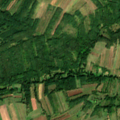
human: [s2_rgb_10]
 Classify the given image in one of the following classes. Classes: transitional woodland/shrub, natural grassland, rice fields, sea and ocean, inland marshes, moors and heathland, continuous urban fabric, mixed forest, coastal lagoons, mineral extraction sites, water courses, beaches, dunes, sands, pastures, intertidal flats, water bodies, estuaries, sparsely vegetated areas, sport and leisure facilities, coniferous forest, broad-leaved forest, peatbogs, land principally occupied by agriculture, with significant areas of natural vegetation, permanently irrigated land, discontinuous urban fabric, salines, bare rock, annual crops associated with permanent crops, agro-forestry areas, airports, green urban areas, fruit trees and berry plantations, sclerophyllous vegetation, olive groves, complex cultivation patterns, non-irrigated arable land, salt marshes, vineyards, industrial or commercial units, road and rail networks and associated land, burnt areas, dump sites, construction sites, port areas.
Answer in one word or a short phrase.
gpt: non-irrigated arable land, land principally occupied by agriculture, with significant areas of natural vegetation, broad-leaved forest, transitional woodland/shrub